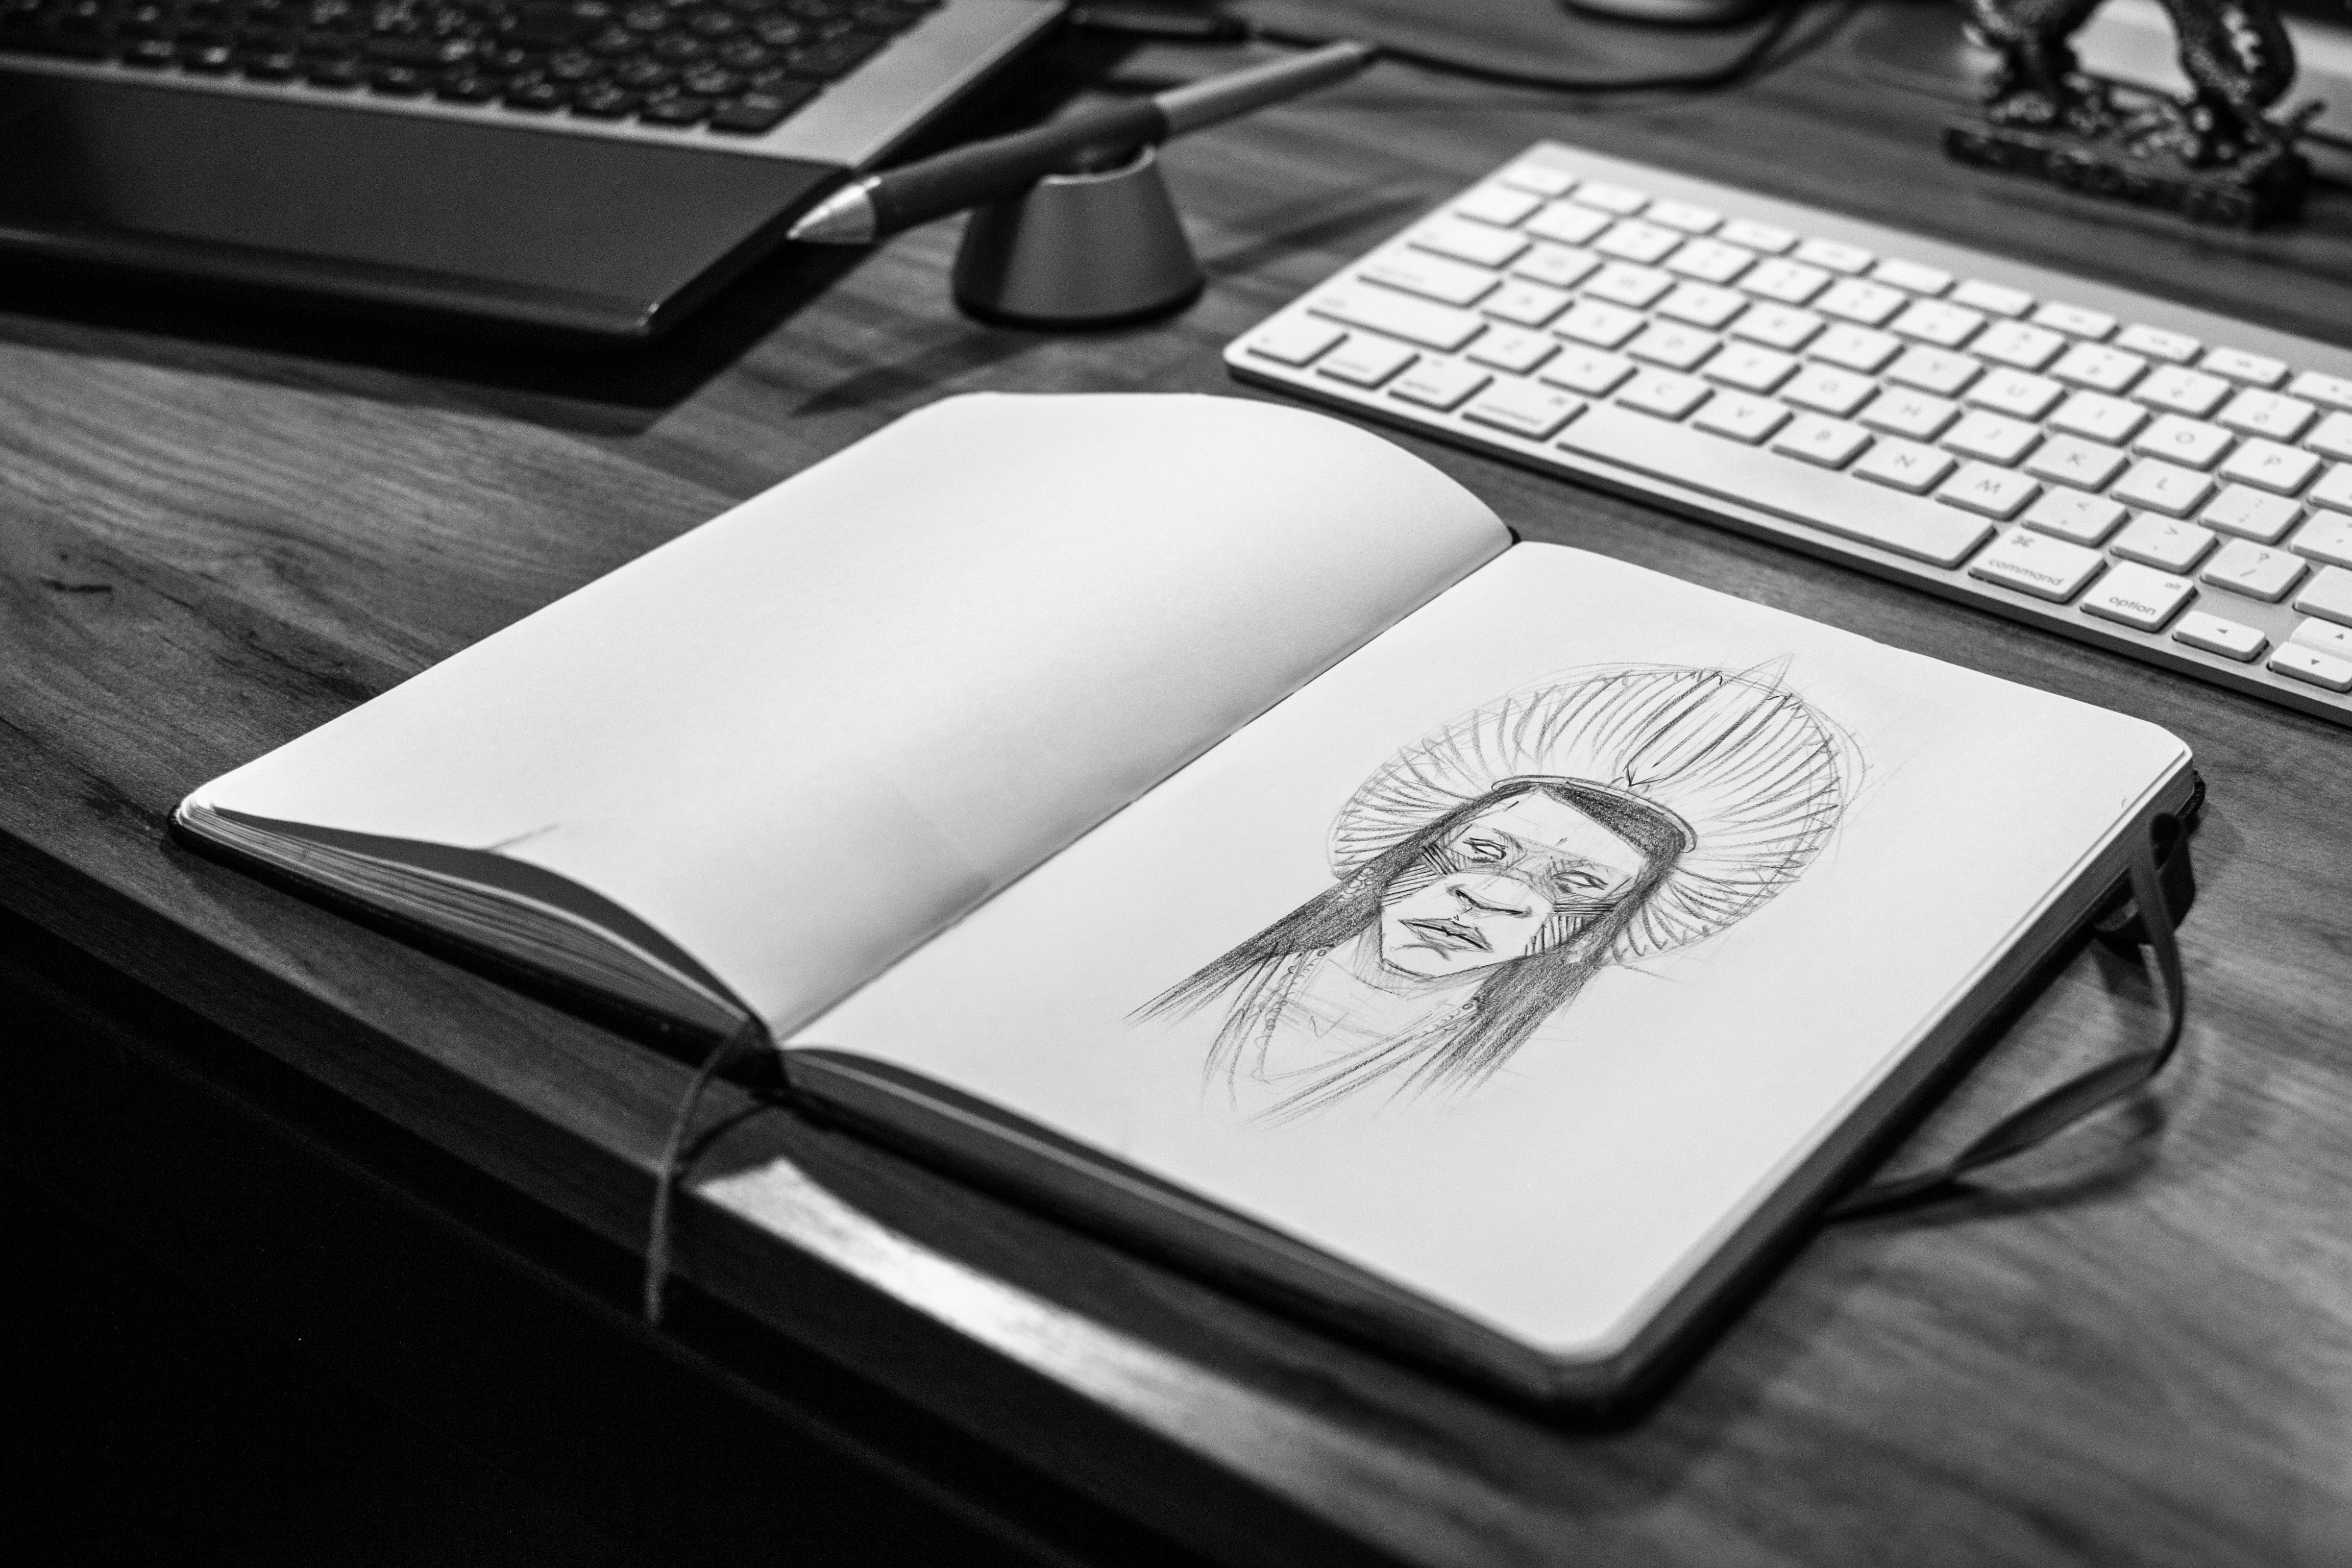
Label: space bar